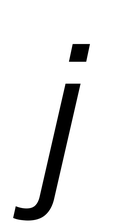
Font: InstrumentSans-Italic_Italic